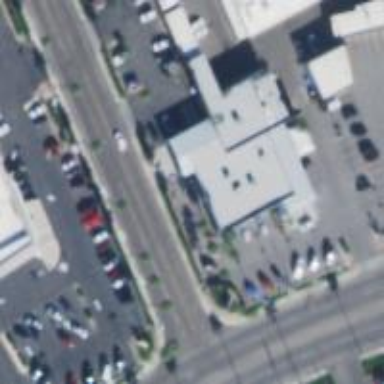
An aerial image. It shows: Building that houses car shop.